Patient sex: M
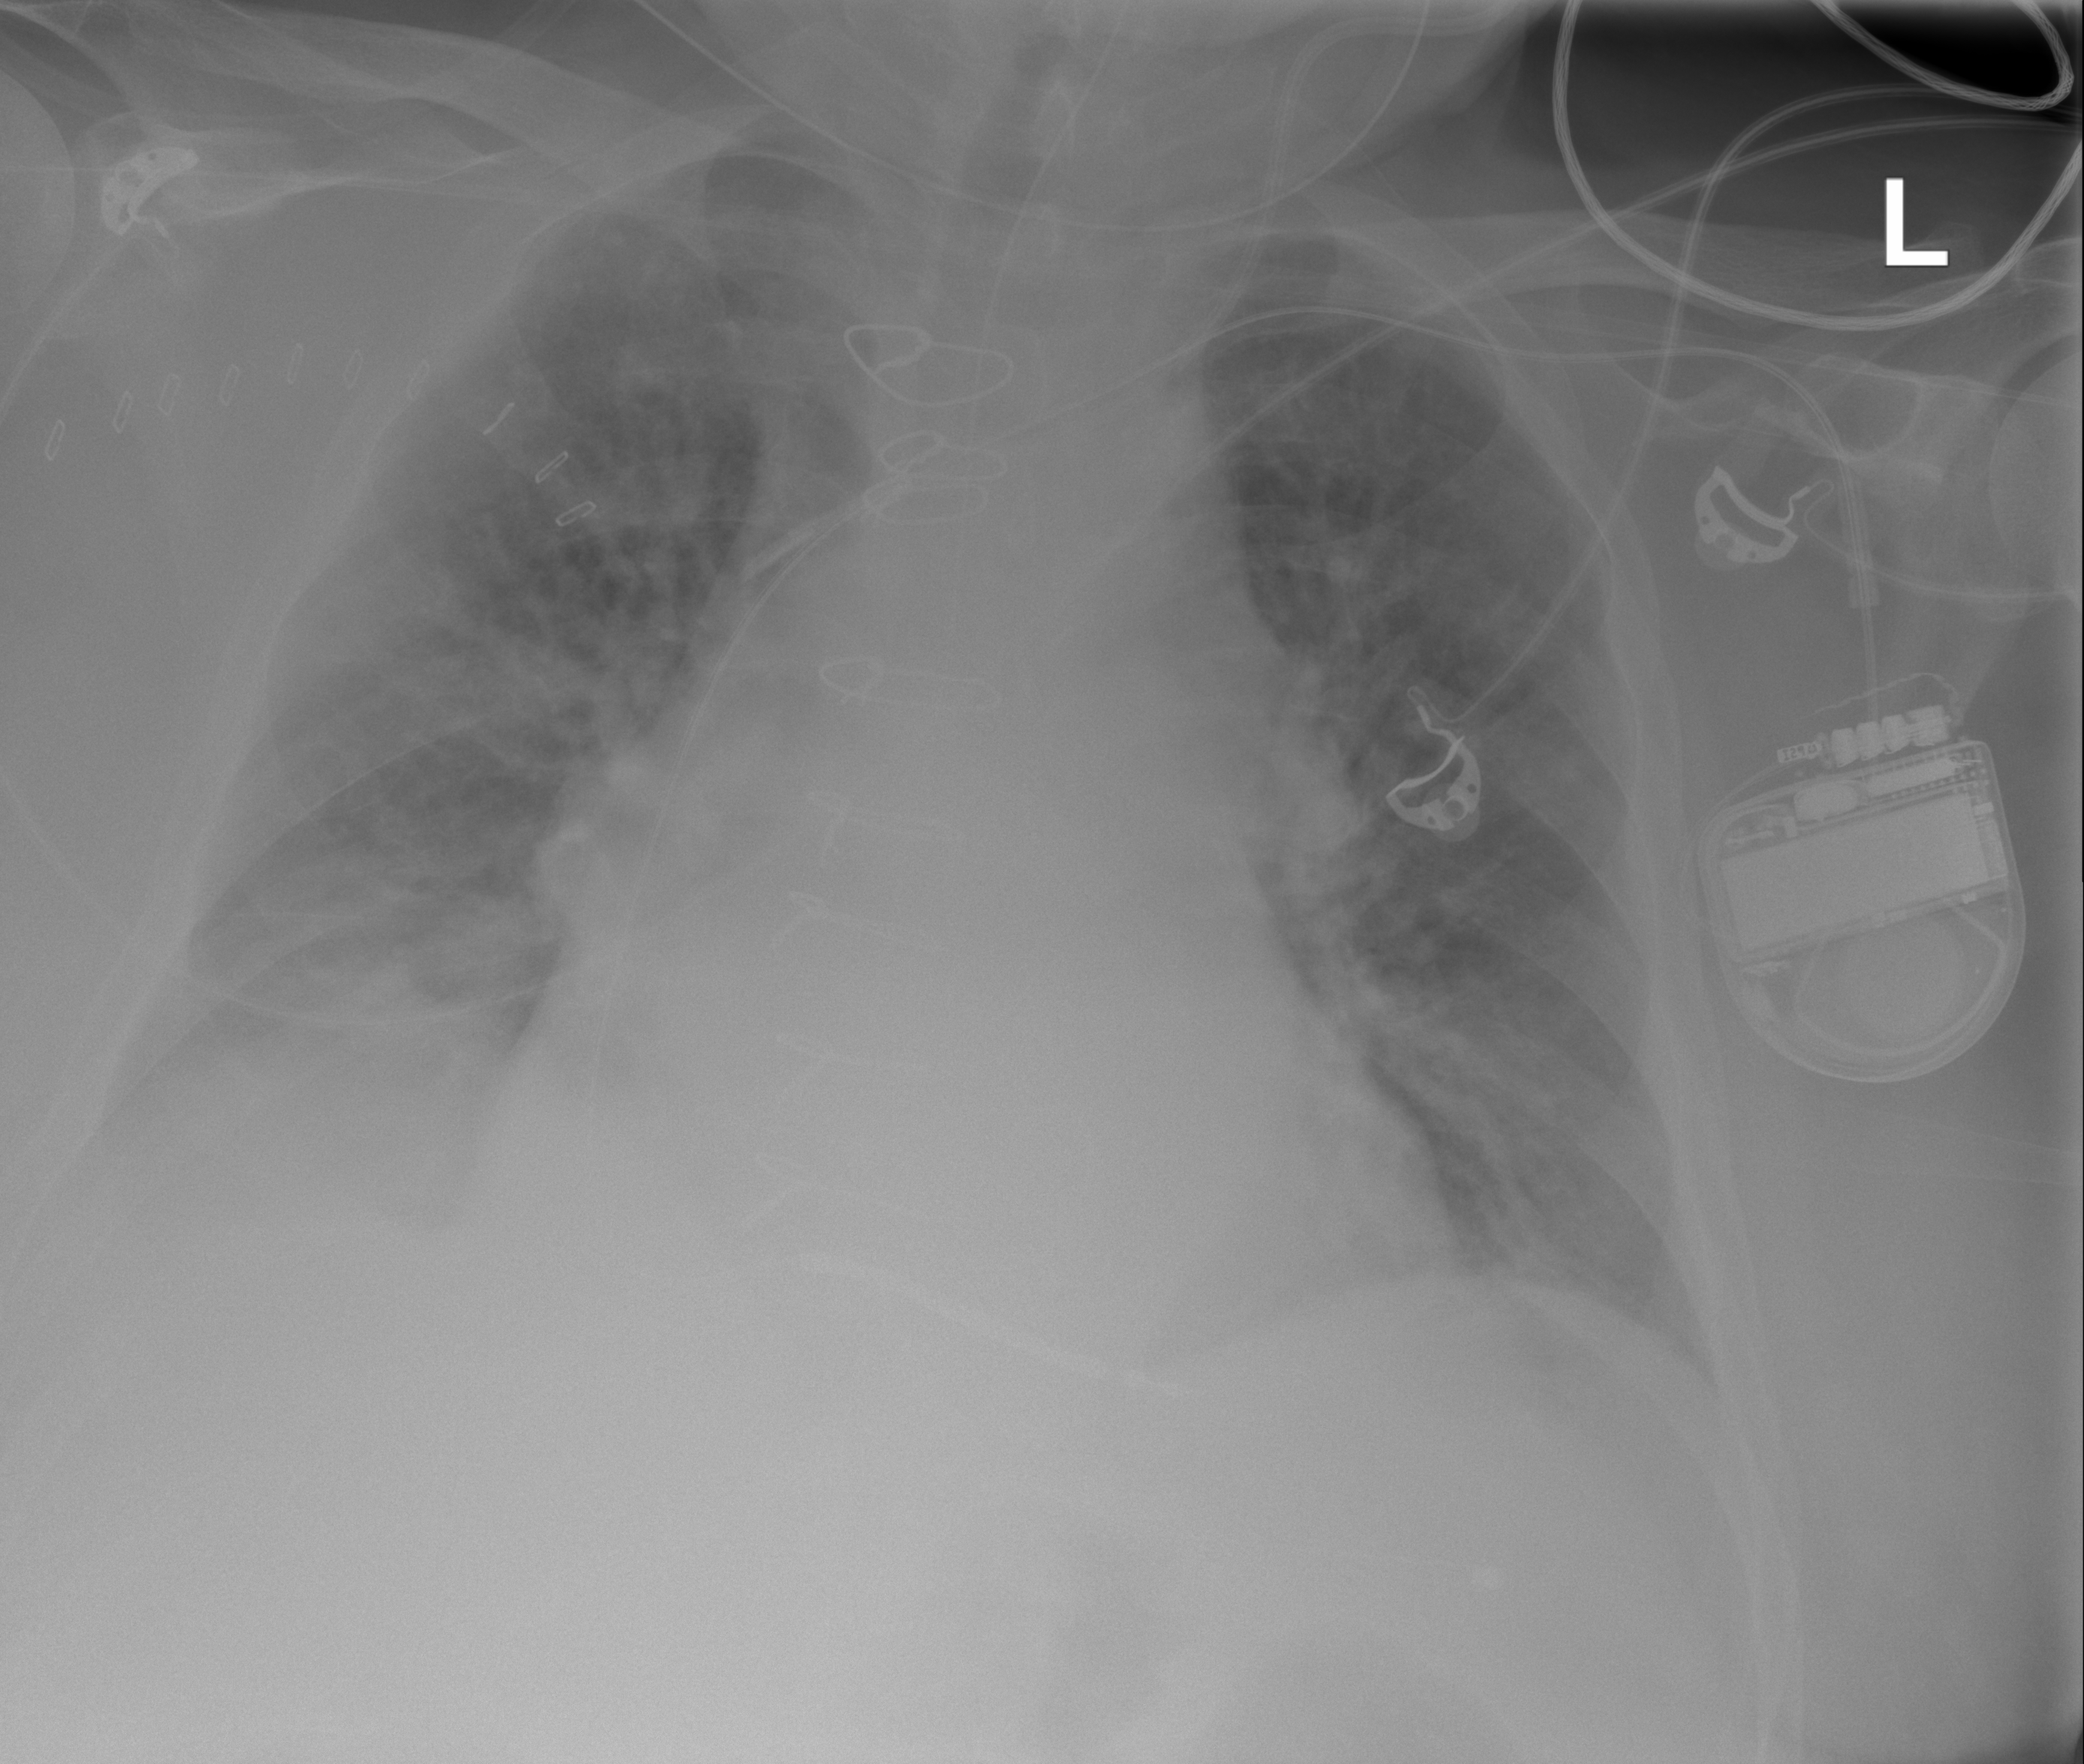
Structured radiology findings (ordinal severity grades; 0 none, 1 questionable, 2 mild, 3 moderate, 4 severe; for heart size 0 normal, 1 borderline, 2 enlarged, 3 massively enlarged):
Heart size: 2
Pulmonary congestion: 2
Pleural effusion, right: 2
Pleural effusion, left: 1
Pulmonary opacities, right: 2
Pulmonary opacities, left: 2
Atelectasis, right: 2
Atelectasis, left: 2